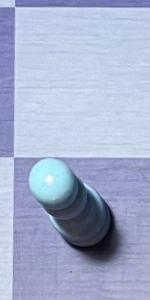
Label: Pawn_White